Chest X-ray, PA view. Patient: 27 years old, sex F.
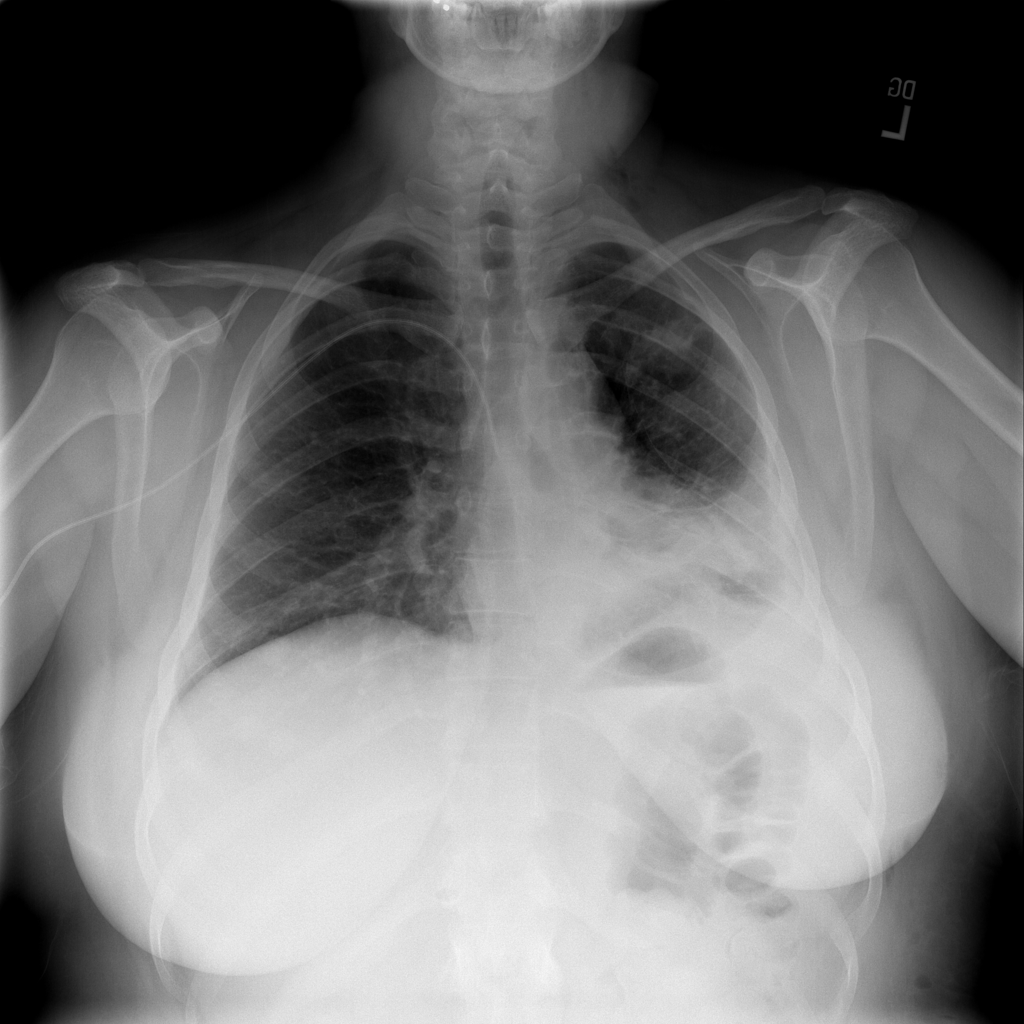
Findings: Effusion, Infiltration